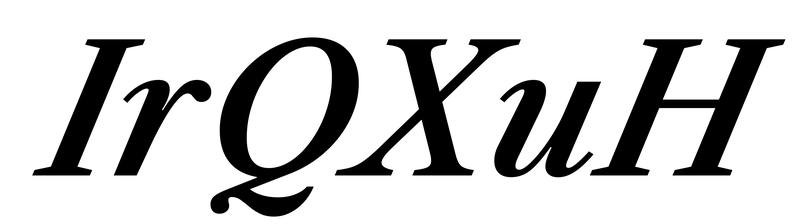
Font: LibreCaslonText-Italic_SemiBold_Italic